Question: I have a an outside div (in blue) and an inside div. I am not sure what it is having an effect on the adjacent div. Any ideas? Removing the content of the inside div causes it go back to normal.
EDIT #1
Here's a new image and the css. It seems like the pairings-box is causing some vertical offset to take place.

'''
.clearfix:after {
clear: both;
content: ".";
display: block;
font-size: 0;
height: 0;
visibility: hidden;
}
.wide-box {
border: 1px solid blue;
margin-top: 10px;
min-height: 100px;
width: 450px;
}
.clearfix {
display: inline-block;
}
.pairings-box {
border: 1px solid black;
float: left;
width: 300px;
}
<div class='wide-box clearfix'></div>
<div class='wide-box clearfix'></div>
<div class='wide-box clearfix'>
<div class='pairings-box'>here is some text</div>
</div>
<div class='wide-box clearfix'></div>
'''
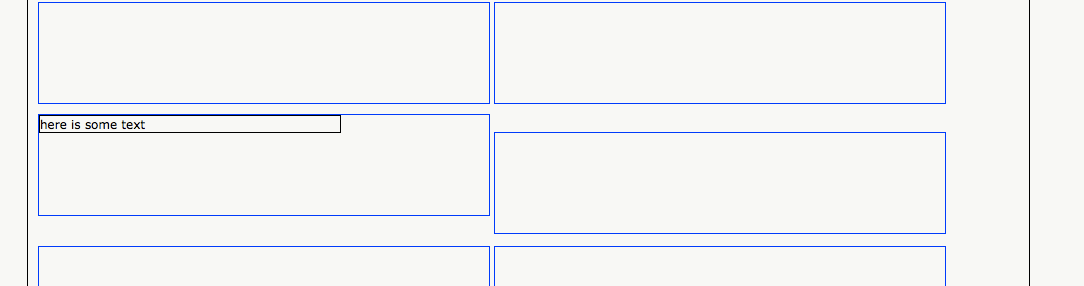
Answer: I don't believe the blue '<div>'s have a 'display: block;' as you suggest. The displayed behaviour is normal for 'display: inline-block;'.